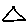
Label: triangle